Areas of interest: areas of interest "Community Center"
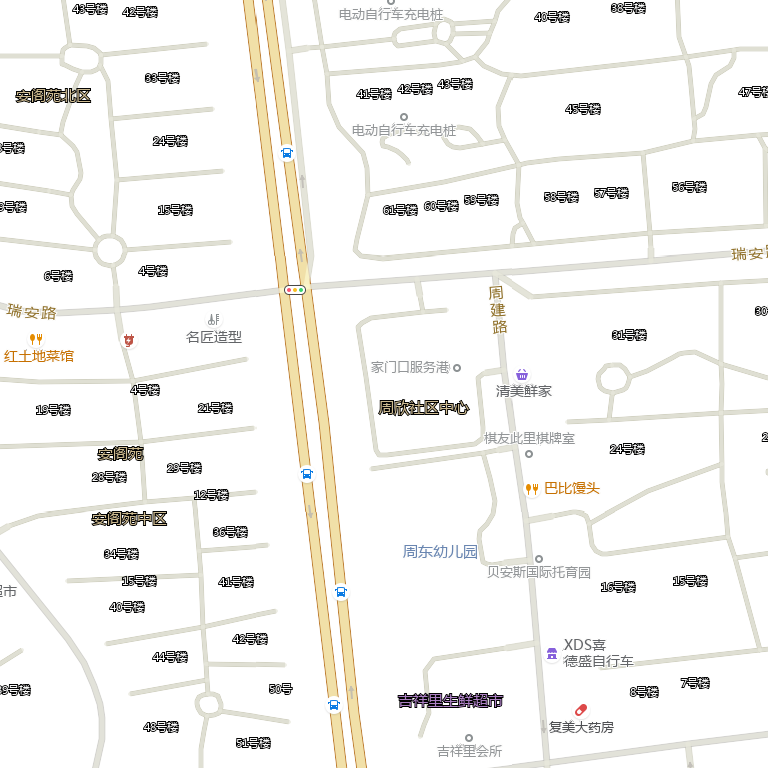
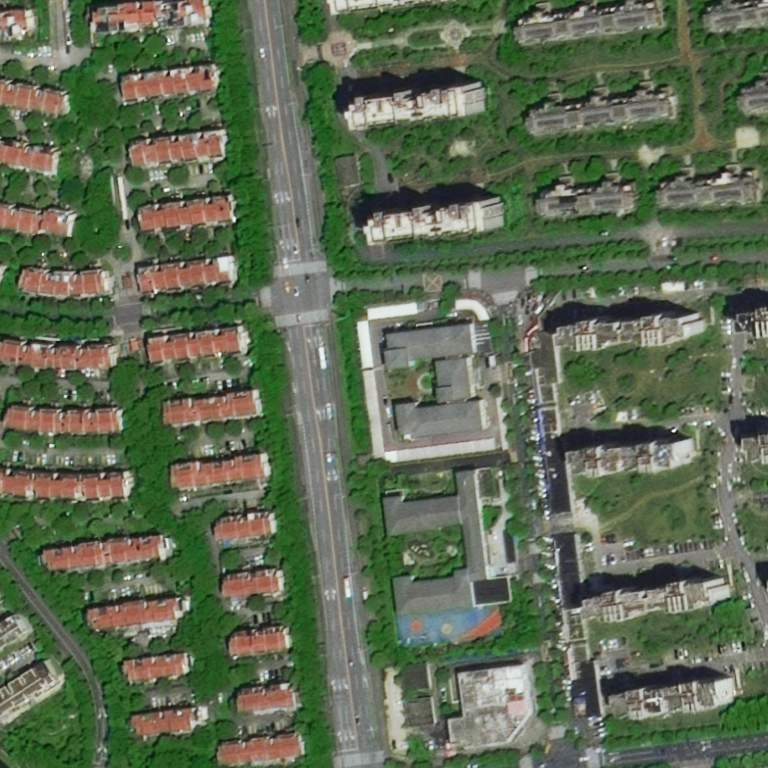